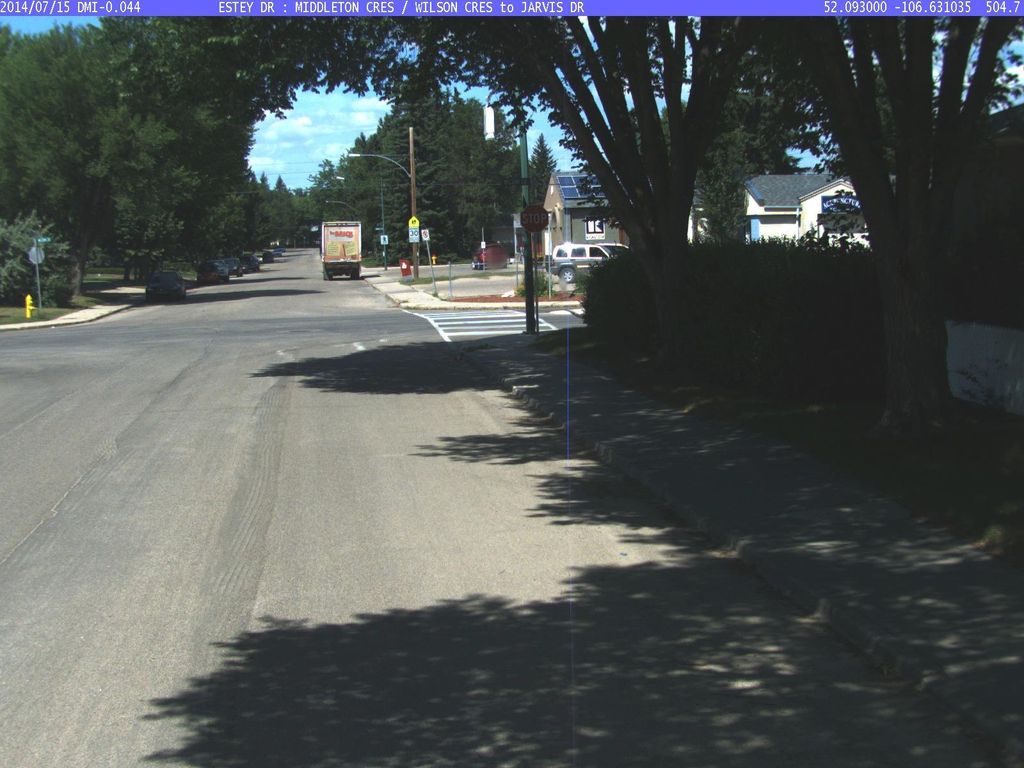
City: saskatoon